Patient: sex M, age 61
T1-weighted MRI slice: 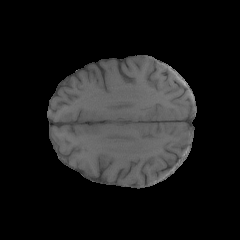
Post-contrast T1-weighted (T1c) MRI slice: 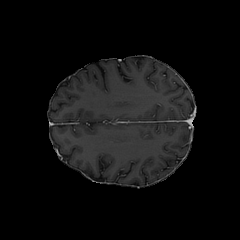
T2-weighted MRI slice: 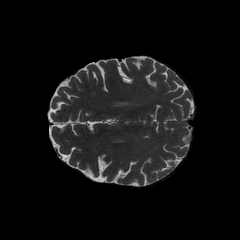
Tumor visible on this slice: no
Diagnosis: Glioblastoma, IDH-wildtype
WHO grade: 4